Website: bh-photo
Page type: customer-info-address
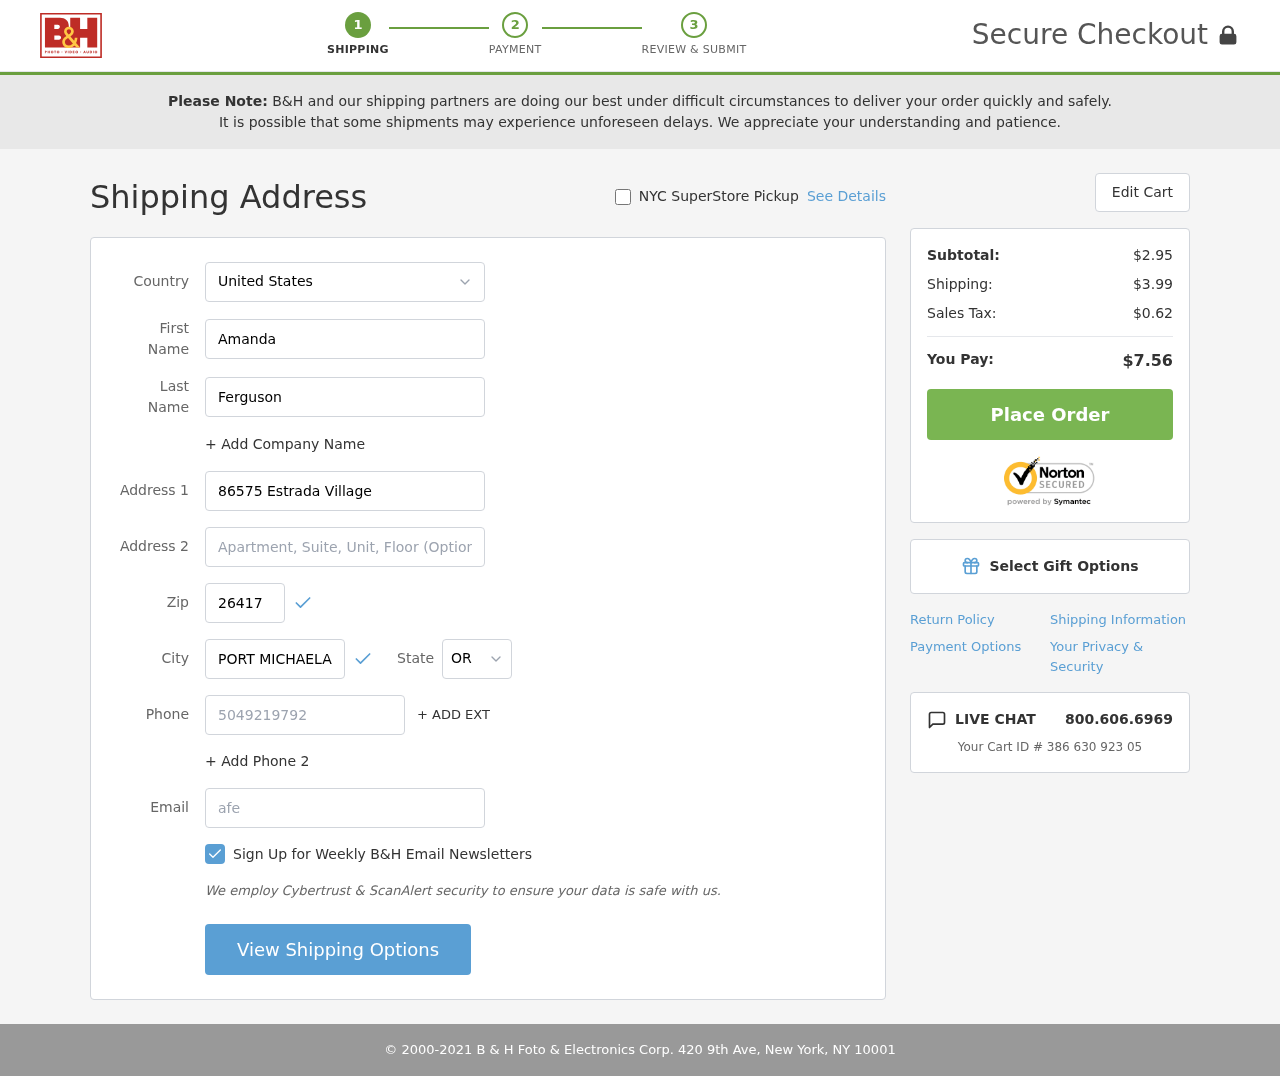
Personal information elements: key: PII_CITY
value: Port Michaelaland
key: PII_COUNTRY
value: United States
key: PII_EMAIL
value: aferguson@yahoo.com
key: PII_FIRSTNAME
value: Amanda
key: PII_LASTNAME
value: Ferguson
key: PII_PHONE
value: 5049219792
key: PII_POSTCODE
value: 26417
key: PII_STATE_ABBR
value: OR
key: PII_STREET
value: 86575 Estrada Village
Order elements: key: ORDER_SUBTOTAL
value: $2.95
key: ORDER_SHIPPING_COST
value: $3.99
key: ORDER_TAX
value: $0.62
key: ORDER_TOTAL
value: $7.56
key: ORDER_ID
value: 386 630 923 05